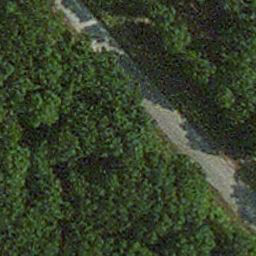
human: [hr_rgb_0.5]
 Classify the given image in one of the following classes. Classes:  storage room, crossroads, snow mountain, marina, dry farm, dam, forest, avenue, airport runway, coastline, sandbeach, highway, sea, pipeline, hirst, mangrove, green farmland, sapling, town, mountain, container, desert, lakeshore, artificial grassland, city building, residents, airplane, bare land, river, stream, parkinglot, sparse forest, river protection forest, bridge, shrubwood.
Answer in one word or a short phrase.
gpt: avenue